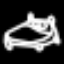
Label: bed